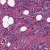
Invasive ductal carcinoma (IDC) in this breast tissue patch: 1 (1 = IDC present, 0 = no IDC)